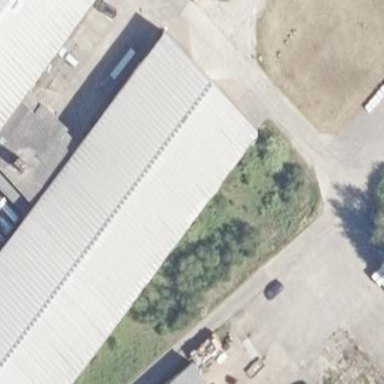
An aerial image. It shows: Commercial building.